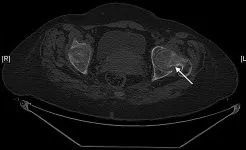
A 49-year-old woman presented consistent bone pain with limb weakness for more than 2 years. (F, G) A well-circumscribed lesion of about 13x18-mm in size was observed in the T11 by PET/CT( white arrow in F) and MRI with long T1 and T2 signals (white arrow in G) in August 2022.
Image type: radiology (ct)